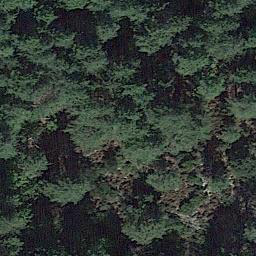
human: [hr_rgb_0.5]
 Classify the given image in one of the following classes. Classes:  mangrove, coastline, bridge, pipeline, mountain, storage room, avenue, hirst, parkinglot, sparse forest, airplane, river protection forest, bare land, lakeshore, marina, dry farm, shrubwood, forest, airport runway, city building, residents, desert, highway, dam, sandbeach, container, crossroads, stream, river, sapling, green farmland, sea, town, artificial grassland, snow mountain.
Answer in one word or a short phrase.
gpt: forest